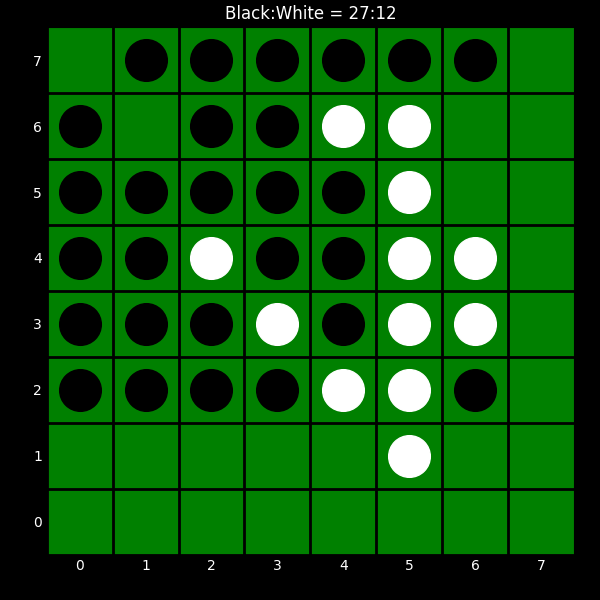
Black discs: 27
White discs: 12